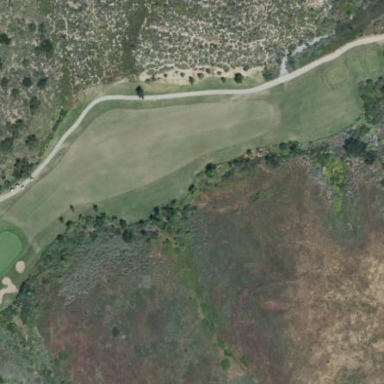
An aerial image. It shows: Rough area on grassy golf course.